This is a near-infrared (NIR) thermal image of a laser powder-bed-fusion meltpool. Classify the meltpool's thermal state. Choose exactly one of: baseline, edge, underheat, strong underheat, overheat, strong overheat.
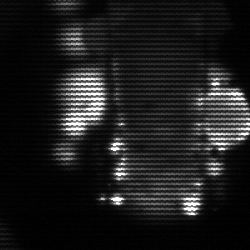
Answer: strong underheat